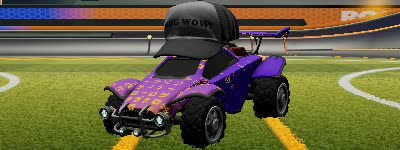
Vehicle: octane